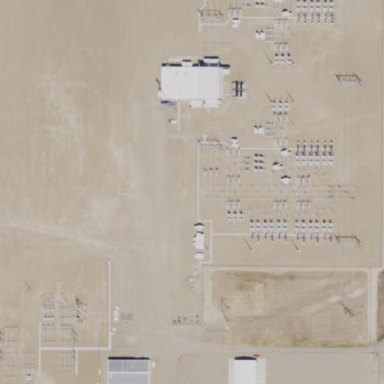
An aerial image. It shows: Substation with fence around it. The substation is converter type.